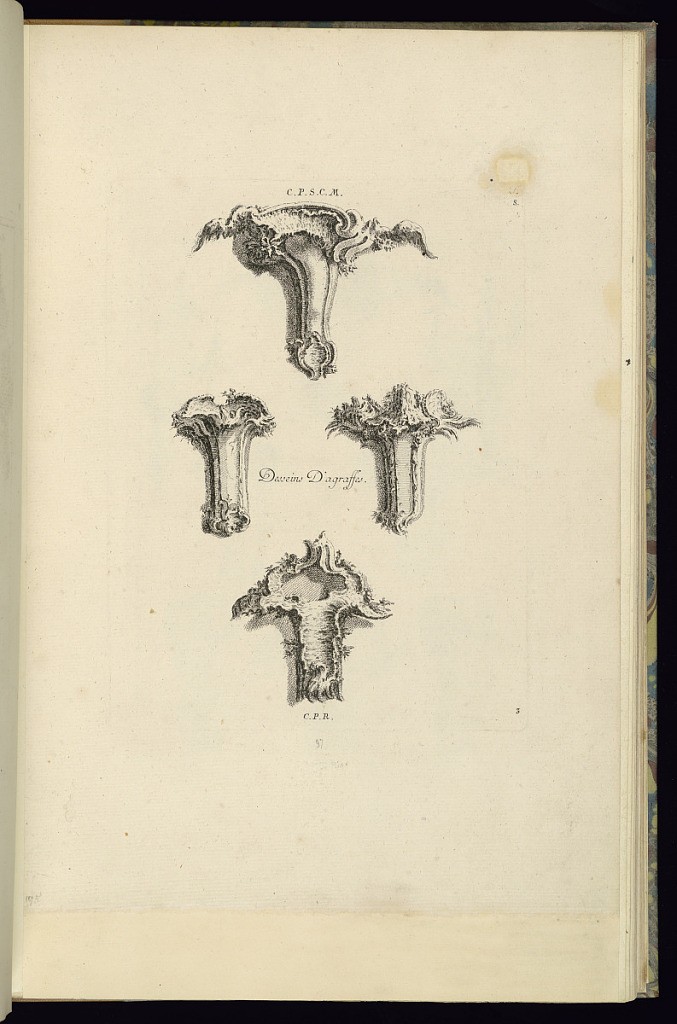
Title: Desseins D'Agraffes
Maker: François de Cuvilliés the Elder, Belgian, 1695 - 1768
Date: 1745
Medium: Etching and engraving on off-white laid paper
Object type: Print
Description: First state of designs for cane handles. See 1921-6-285-99.